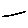
Label: line